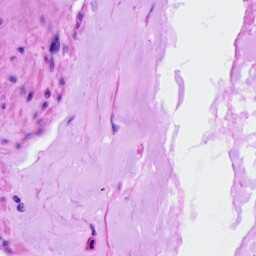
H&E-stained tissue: Ovarian